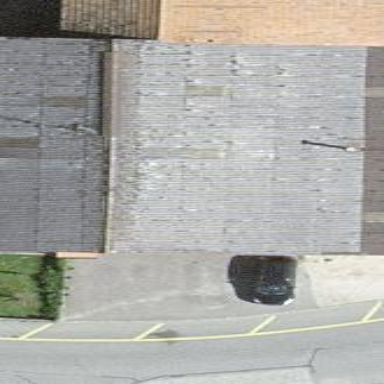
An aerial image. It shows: Farm building.